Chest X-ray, PA view. Patient: 14 years old, sex M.
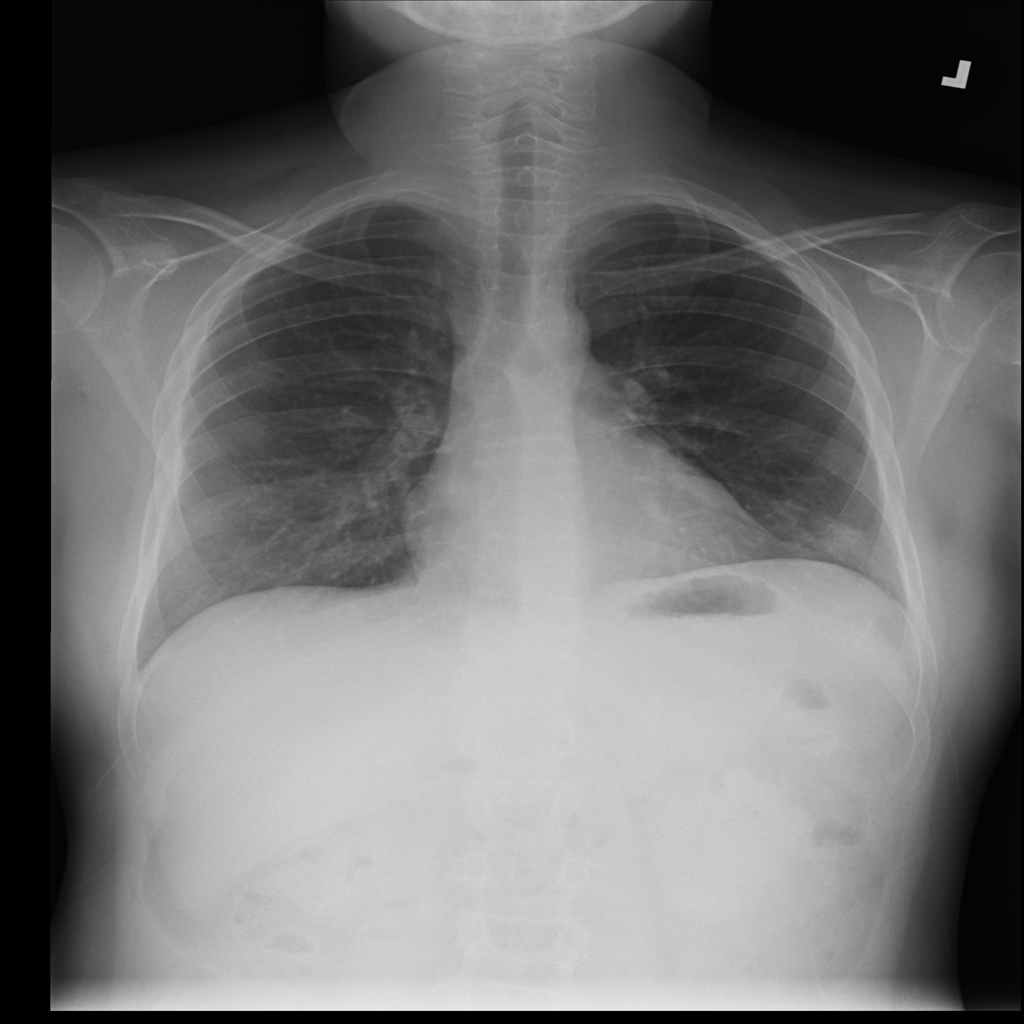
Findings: No Finding